Interaction volume radius: 10 \u00c5
Interaction volume height: 20 \u00c5
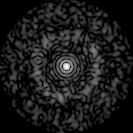
Disorder parameter: 0.8256